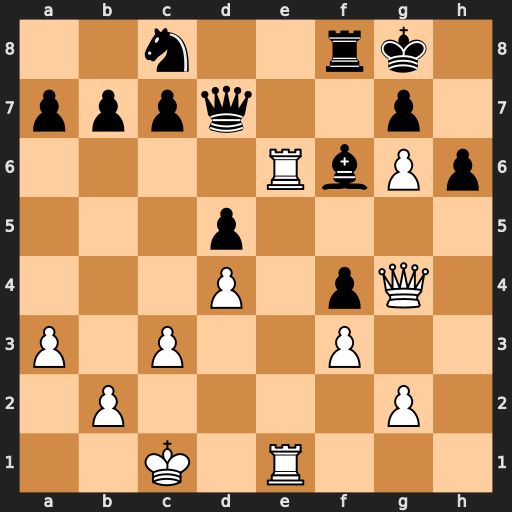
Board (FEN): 2n2rk1/pppq2p1/4RbPp/3p4/3P1pQ1/P1P2P2/1P4P1/2K1R3
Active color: w
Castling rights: -
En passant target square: -
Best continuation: Rxf6 Qxg4 Rxf8+ Kxf8 fxg4